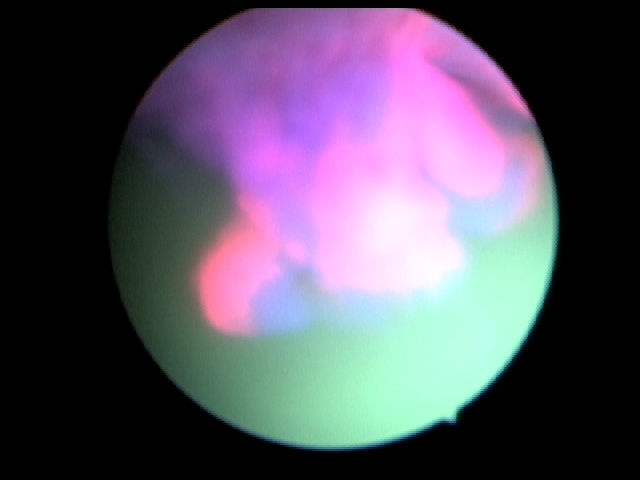
Modality: BLC
Class: Malignant
Subclass: HighGradePapillary
Lesion: L2
Stage: Ta
Morphology: Papillary
Bladder cancer association: Yes